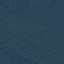
Label: Forest